Question: I have a description field in my application, and if I include a quote like this: ' it breaks everything. I was using htmlentities() on the entire description field, and so I tried htmlspecialchars() but it breaks as well.
In the screenshot below, I sent the string "I'd like this to work" and got the follow mess

<URL>
I've had this issue in the past, but I'm not sure how to fix it.
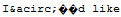
Answer: I fixed the problem by changing my code from
'''
$text = htmlentities( $text, ENT_QUOTES );
'''
to:
'''
$text = htmlentities( $text, ENT_QUOTES, 'utf-8' );
'''
Which is weird, because PHP lists the default setting as utf-8.